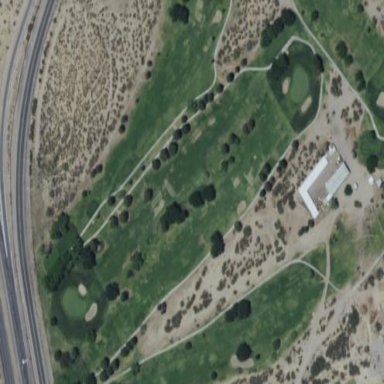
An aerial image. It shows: Rough area on grassy golf course.